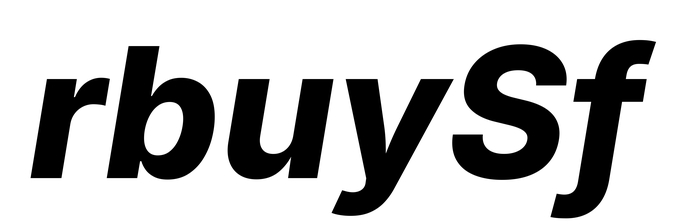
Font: Inter-Italic_ExtraBold_Italic